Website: bh-photo
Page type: payment
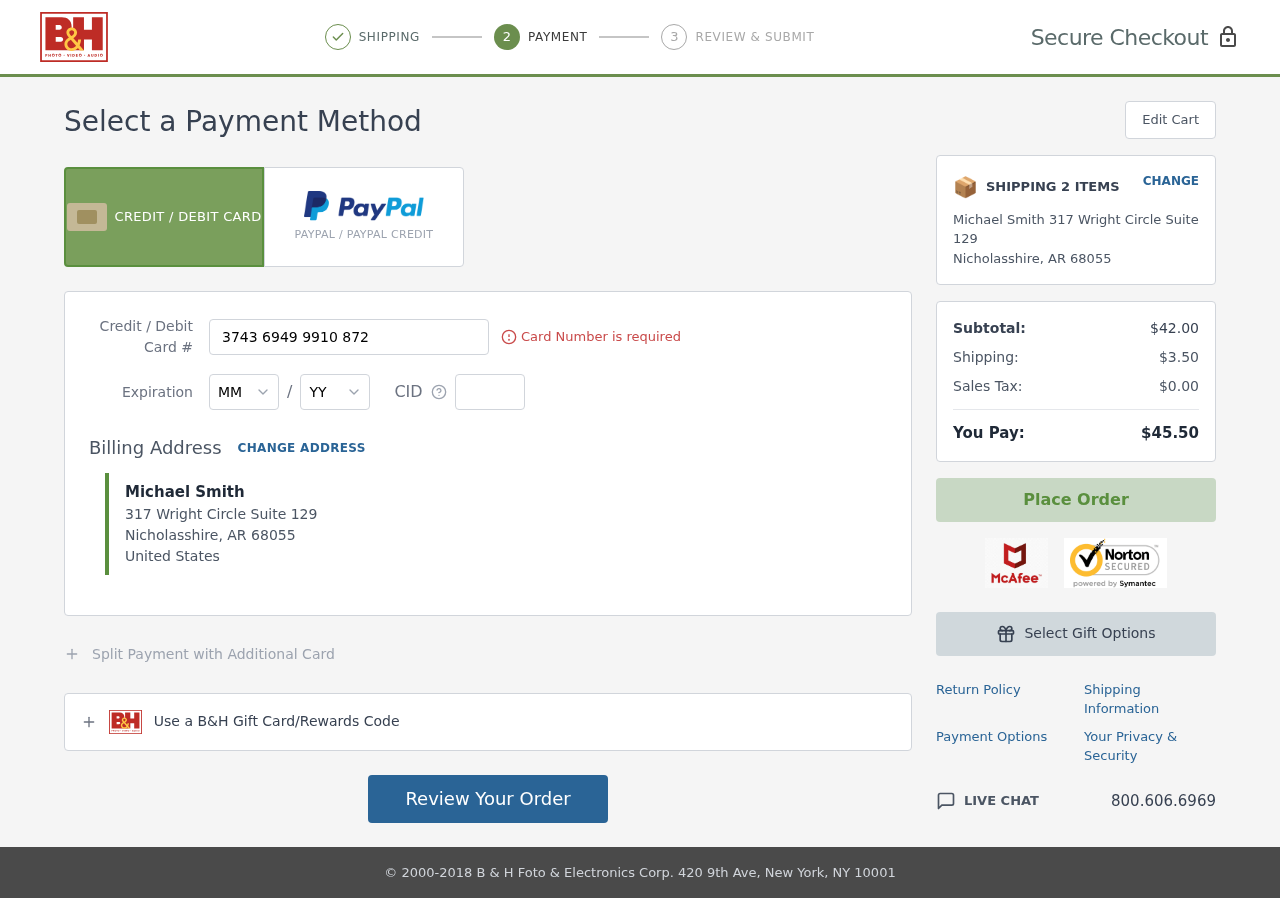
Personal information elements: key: PII_CARD_CVV
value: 1988
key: PII_CARD_EXPIRY_MONTH
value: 05
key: PII_CARD_EXPIRY_YEAR
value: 28
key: PII_CARD_NUMBER
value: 3743 6949 9910 872
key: PII_CITY
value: Nicholasshire
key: PII_COUNTRY
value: United States
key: PII_FULLNAME
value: Michael Smith
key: PII_POSTCODE
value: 68055
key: PII_STATE_ABBR
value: AR
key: PII_STREET
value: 317 Wright Circle Suite 129
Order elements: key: ORDER_NUM_ITEMS
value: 2
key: ORDER_SUBTOTAL
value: $42.00
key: ORDER_SHIPPING_COST
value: $3.50
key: ORDER_TAX
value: $0.00
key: ORDER_TOTAL
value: $45.50